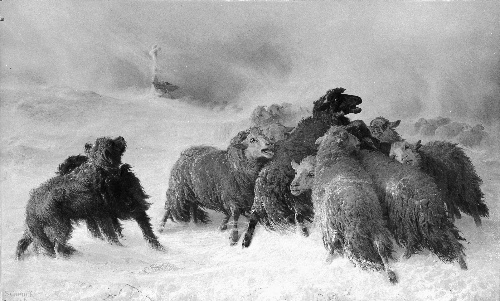
Title: Lost: Souvenir of Auvergne
Artist: August Friedrich Albrecht Schenck
Artist bio: Danish, Glückstadt 1828–1901 Ecouen
Object type: Painting
Classification: Paintings
Medium: Oil on canvas
Dimensions: 58 x 97 3/4 in. (147.3 x 248.3 cm)
Department: European Paintings
Credit line: Catharine Lorillard Wolfe Collection, Bequest of Catharine Lorillard Wolfe, 1887
Accession year: 1887
Repository: Metropolitan Museum of Art, New York, NY
Tags: Sheep